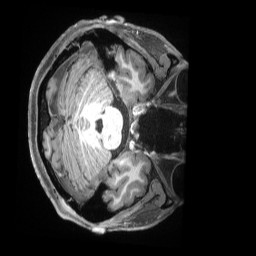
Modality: T1w
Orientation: axial
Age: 23
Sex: male
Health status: ill
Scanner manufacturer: siemens
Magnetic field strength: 3 T
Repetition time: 2.5 s
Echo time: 0.00181 s